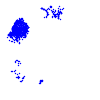
Particle: pion